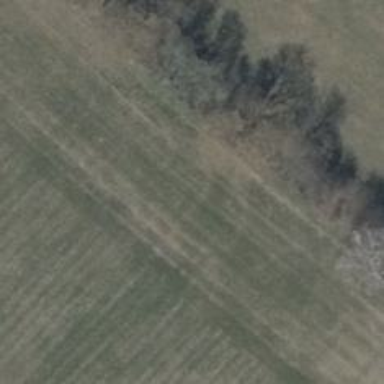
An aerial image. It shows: Row of trees in natural setting.